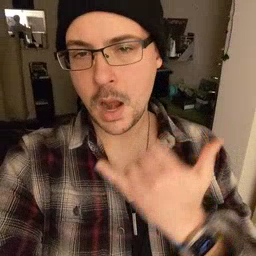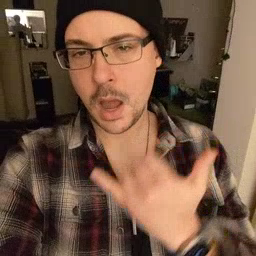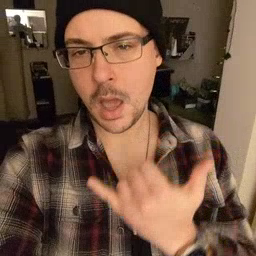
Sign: now